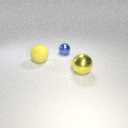
large yellow metal sphere in front of small blue metal sphere